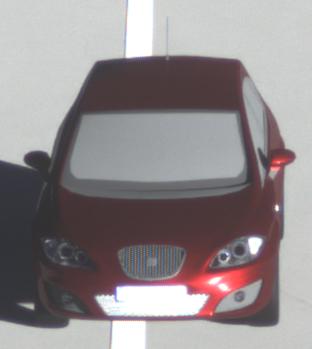
Make: SEAT
Model: Leon 1.4
Detailed model: Leon (1P)
Model produced from: 2009/04
Model produced until: 2010/08
Doors: 5
Color: red
Road condition: dry road
Daytime: sunrise or sunset
Contrast: high contrast